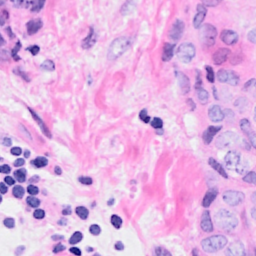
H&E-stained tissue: Breast